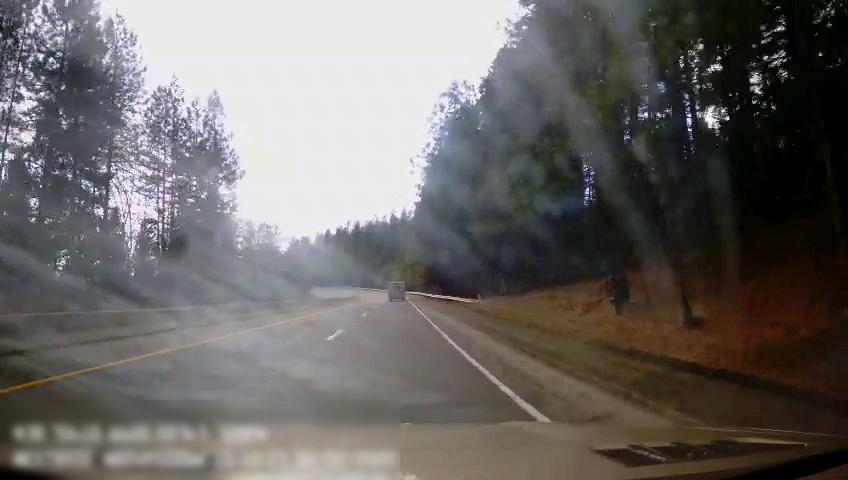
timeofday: Day
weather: Cloudy
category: Drivable Space
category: Drivable Space
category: Vehicles | Van
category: Lanes | Current Lane
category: Lanes | Alternate Lane
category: Lanes | Alternate Lane